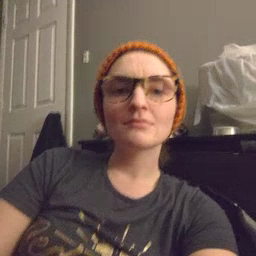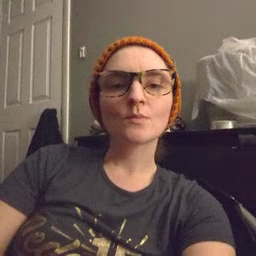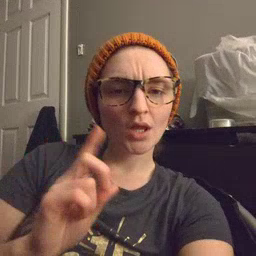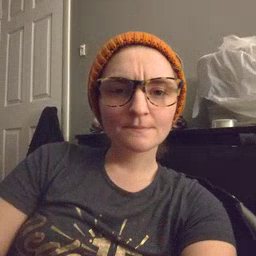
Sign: where